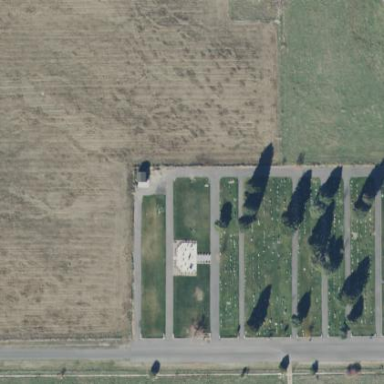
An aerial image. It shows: Cemetery.